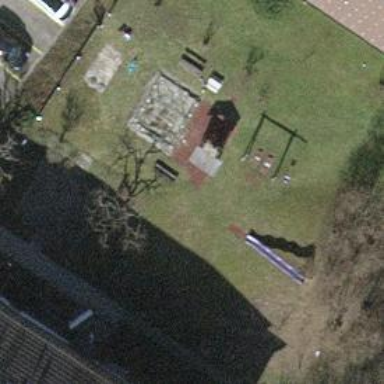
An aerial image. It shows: Playground area for leisure activities on the land.